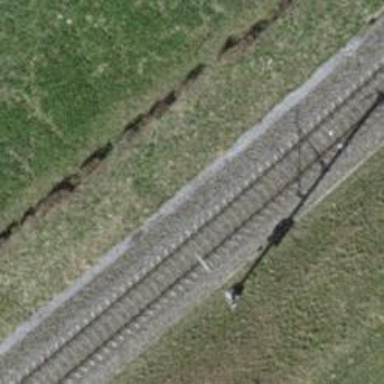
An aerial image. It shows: Railway signal.